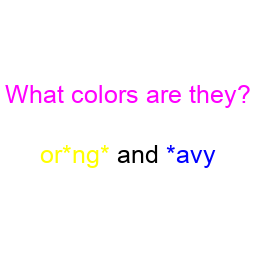
Color: yellow, blue
Color name shown: orange, navy
Background color: white
Question text color: magenta